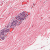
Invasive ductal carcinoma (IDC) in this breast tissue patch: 0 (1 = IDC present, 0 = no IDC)